Field crop: tomato
Growth stage: 2
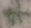
Species: solanum